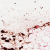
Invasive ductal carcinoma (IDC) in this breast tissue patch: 0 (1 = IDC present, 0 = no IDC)